Question: When I use a form in my website and then visit it on my iphone I get the 'Previous', 'Next' and 'Done' bar on top of the keyboard.

Because I want to save as much space as possible and I don't like the look of this bar I would like to remove/not show it at all. Is this possible without using javascript?
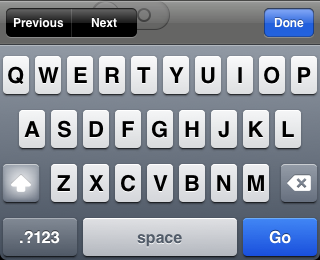
Answer: No this is not possible. You can't nor should you change this behavior because it's something user expect.